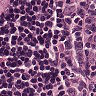
Metastatic tissue present: yes